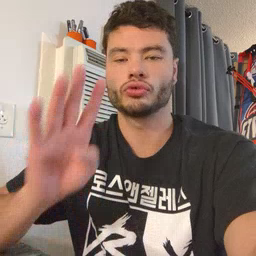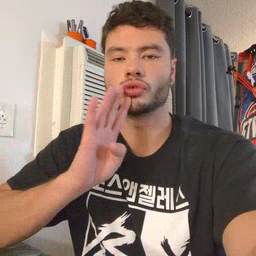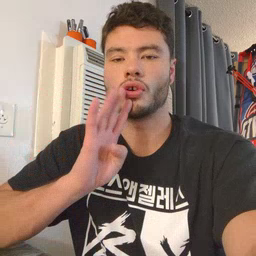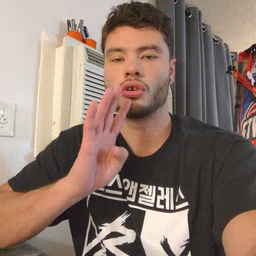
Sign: talk